Question: I have implemented the guard and added it to the relevant routing like path: '"quotes", children: [ { path: "", component: QuotesComponent}, { path: "create", component: CreateQuoteComponent, canDeactivate: [CanDeactivateGuard]}, { path: ":id", component: CreateQuoteComponent, canDeactivate: [CanDeactivateGuard]}'
]
I also added a condition inside the relevant component like:
'''
canDeactivate(): Observable<boolean> | Promise<boolean> | boolean {
let agreeToLeave = false;
if (this.changesSaved === false) {
let message = 'You have not saved your current work and will lose changes. Are you want to proceed?';
let data = { 'message': message, 'toShowCancel': true, 'buttonYesCaption': 'Yes', 'buttonNoCaption': 'No' };
const dialogRef = this.dialog.open(YesNoComponent, {
width: '600px',
height: '250px',
data: data
});
dialogRef.afterClosed().subscribe(result => {
if (result) {
agreeToLeave = true;
return true;
}
});
return agreeToLeave;
}else{
return true;
}
}
'''
I see the modal window asking each time when I click on any of the buttons but if I click "yes" it doesn't go to the relevant page.
Again in my case all the routings are in html files like:
'''
<mat-list-item [routerLink]="['/events']" routerLinkActive="activated">
<button mat-icon-button>
<mat-icon>comment</mat-icon>
</button>
'''
Many thanks in advance
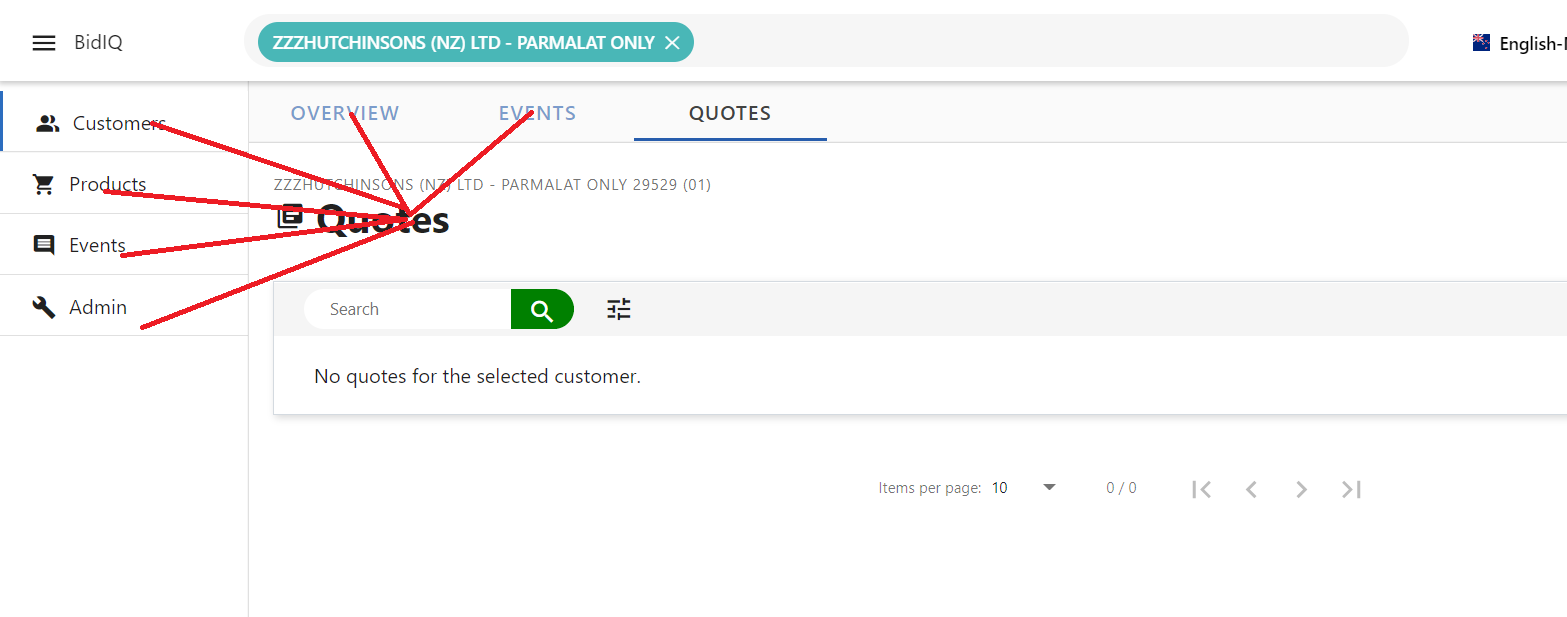
Answer: Your 'afterClosed()' is an async operation. In fact it is an Promise. You return 'false'with the default value of 'agreeToLeave' before your modal is closed. Instead of returning boolean simply return the Promise itself.
'''
canDeactivate(): Observable<boolean> | Promise<boolean> | boolean {
if (this.changesSaved) {
return true;
}
const message = 'You have not saved your current work and will lose changes. Are you want to proceed?';
const data = { 'message': message, 'toShowCancel': true, 'buttonYesCaption': 'Yes', 'buttonNoCaption': 'No' };
const dialogRef = this.dialog.open(YesNoComponent, {
width: '600px',
height: '250px',
data: data
});
return dialogRef.afterClosed(); // if necessary map to boolean with map operator
}
'''
Edit: added some improvements to your code